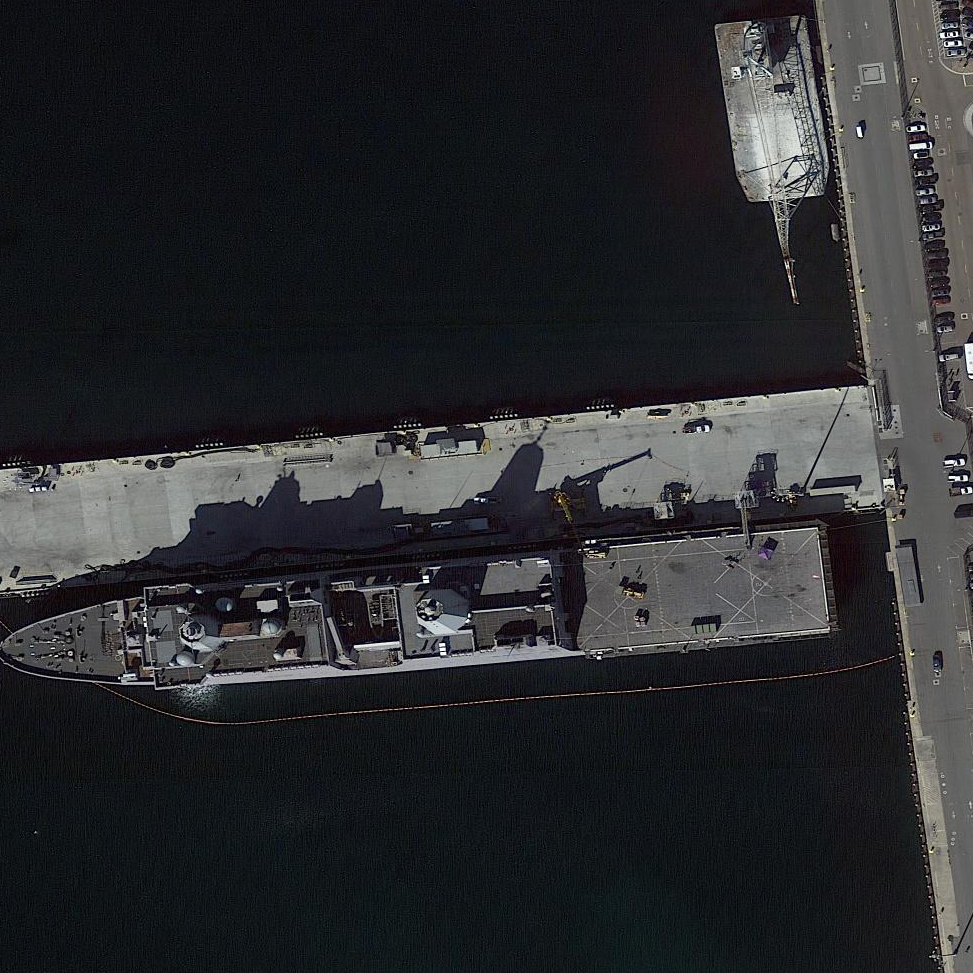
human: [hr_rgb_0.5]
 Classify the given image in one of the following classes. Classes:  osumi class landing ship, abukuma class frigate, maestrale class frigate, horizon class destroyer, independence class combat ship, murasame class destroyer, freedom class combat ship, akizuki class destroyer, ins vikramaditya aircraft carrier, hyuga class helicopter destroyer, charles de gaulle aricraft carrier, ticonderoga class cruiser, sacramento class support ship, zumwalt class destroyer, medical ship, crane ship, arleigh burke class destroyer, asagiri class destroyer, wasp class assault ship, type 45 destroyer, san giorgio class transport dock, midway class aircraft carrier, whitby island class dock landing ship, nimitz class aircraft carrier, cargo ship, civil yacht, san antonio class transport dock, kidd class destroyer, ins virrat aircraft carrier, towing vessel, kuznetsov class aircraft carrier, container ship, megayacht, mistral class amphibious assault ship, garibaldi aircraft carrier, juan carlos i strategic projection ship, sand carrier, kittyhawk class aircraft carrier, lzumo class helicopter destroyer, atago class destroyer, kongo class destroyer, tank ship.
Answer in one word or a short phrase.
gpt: San Antonio class transport dock